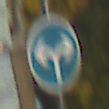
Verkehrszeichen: VorgeschriebeneFahrtrichtungRechtsOderLinks
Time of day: MorningAfternoon
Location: Outdoor (Urban)
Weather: PartlyCloudy
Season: NotSpecified
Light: Natural